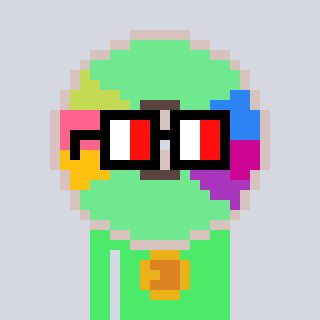
a pixel art character with square glasses with black frames and red eyes, a cd-shaped head and a teal-colored body on a cool background